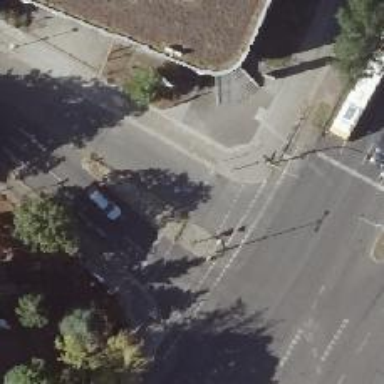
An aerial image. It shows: Footway crossing equipped with traffic signals.